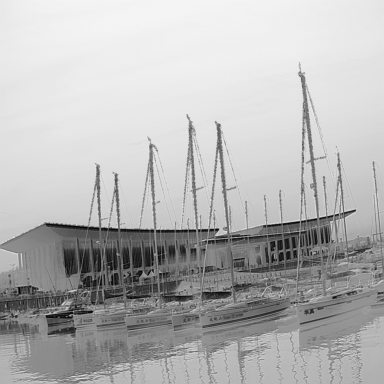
There are four sailboats in the infrared image.